Question: I just want to know if there is a way to resize the jpanels that has CardLayout as its layout. I have here a picture where you can see I have 5 panels.

Here is my code snippets:
'''
JPanel container = new JPanel();
JPanel panel_1 = new JPanel(); // red
JPanel panel_2 = new JPanel(); // violet
JPanel panel_3 = new JPanel(); // violet
JPanel panel_4 = new JPanel(); // blue
FlowLayout flow = new FlowLayout(FlowLayout.RIGHT,1,1);
CardLayout cl = new CardLayout();
'''
This one is for my fist panel which is the no. 3 in the picture.
'''
panel_1 = new JPanel();
panel_1.setBackground(Color.WHITE);
panel_1.setBorder(new EmptyBorder(0, 0, 0, 0));
panel_1.setLayout(flow);
JButton btnGroup1 = new JButton("<html><p align=center>Group<br>01</p></html>");
btnGroup1.setIcon(new ImageIcon("more_buttons\green.png"));
btnGroup1.setBorderPainted(false);
btnGroup1.setFocusPainted(false);
btnGroup1.setContentAreaFilled(false);
btnGroup1.setHorizontalTextPosition(JButton.CENTER);
btnGroup1.setFont(new Font("Calibri", Font.BOLD, 18));
btnGroup1.setPreferredSize(new Dimension(80, 80));
panel_1.add(btnGroup1);
'''
And this is the rest of my panel.
'''
panel_2 = new JPanel();
panel_2.setBackground(Color.BLUE);
panel_2.setBorder(new EmptyBorder(0, 0, 0, 0));
panel_2.setLayout(flow);
JButton button_2 = new JButton("<html><p align=center> </p></html>");
button_2.setIcon(new ImageIcon("more_buttons\lightblue.png"));
button_2.setBorderPainted(false);
button_2.setFocusPainted(false);
button_2.setContentAreaFilled(false);
button_2.setHorizontalTextPosition(JButton.CENTER);
button_2.setFont(new Font("Calibri", Font.BOLD, 12));
button_2.setPreferredSize(new Dimension(80, 80));
button_2.addActionListener(new ActionListener() {
public void actionPerformed(ActionEvent arg0) {
// TODO Auto-generated method stub
cl.show(container, "4");
}
});
panel_2.add(button_2);
panel_3 = new JPanel();
panel_3.setBackground(Color.WHITE);
panel_3.setBorder(new EmptyBorder(0, 0, 0, 0));
panel_3.setLayout(flow);
JButton button_no_7 = new JButton("7");
button_no_7.setIcon(new ImageIcon("more_buttons\gray.png"));
button_no_7.setBorderPainted(false);
button_no_7.setFocusPainted(false);
button_no_7.setContentAreaFilled(false);
button_no_7.setHorizontalTextPosition(JButton.CENTER);
button_no_7.setFont(new Font("Calibri", Font.BOLD, 30));
button_no_7.setPreferredSize(new Dimension(80, 80));
panel_3.add(button_no_7);
add(container);
container.add(panel_1, "1");
container.add(panel_2, "2");
container.add(panel_3, "3");
container.add(panel_4, "4");
'''
What I'm trying to do is I have to change the 4th panel on the picture above with another panel that's why I used CardLayout but what I get is only 1, 2, and 3 showing up. It's taking the space of 4 and 5 panel. That's why I want to ask if there is in any way I can resize the panel for 3 so that panel 4 and 5 can be seen. I know that .setPreferredSize(new Dimension(355, 10)); is not working since it gets override by the layout manager. So is there anyone who can help me with this?
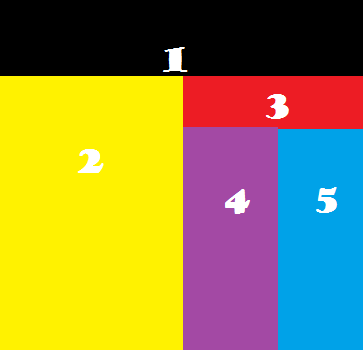
Answer: The point of using a CardLayout is that the panel all occupy the same space and only one panel can be displayed at a time.
If you want multiple panels to be visible, then you need to use a different layout manager that displays the multiple child panels in a parent panel.
Read the section from the Swing tutorial on <URL> for more information about layout managers. Then you can use nested panels to achieve your desired layout.
Also, your code should not be using setPreferredSize(). It is the job of the layout manager to set the size/location of a component.
So maybe you start with a main panel that has a BorderLayout. Then you add panel1 to the NORTH and pan2l2 to the WEST. Then you create another panel that you add to the CENTER. Then you set an appropriate layout for that panel and add panel 3, 4, to the panel. This is the way you logically nest panels to get your desired layout.